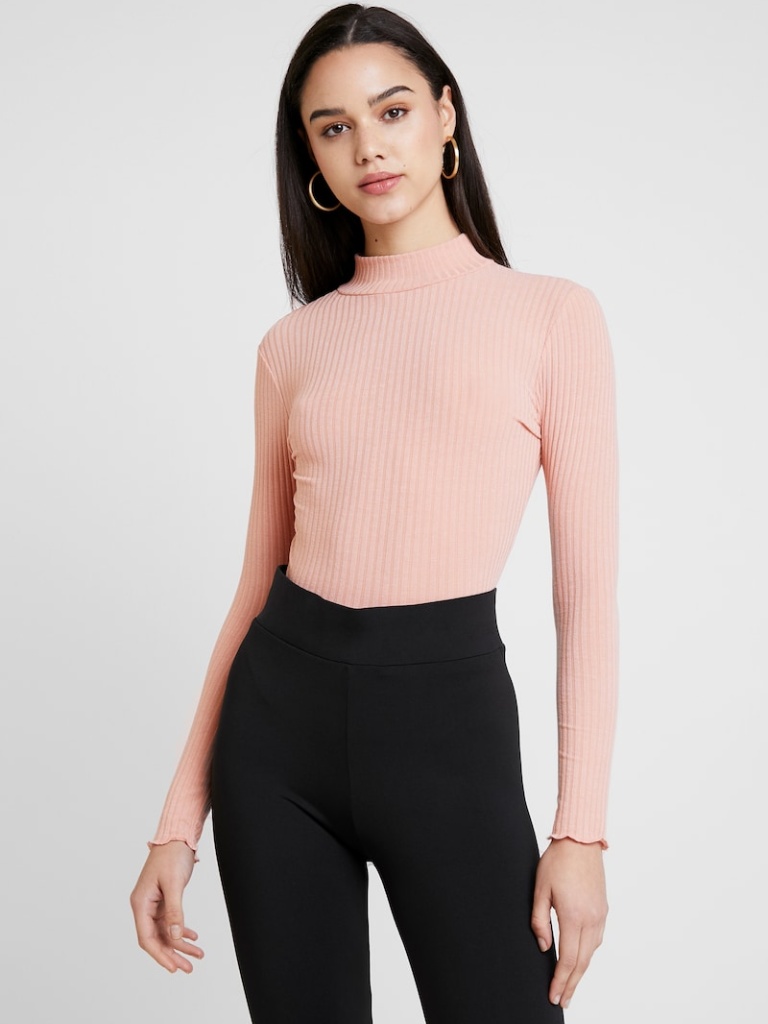
knit tight a long-sleeved with the sleeves down waist length Fully Tucked in mock sweater